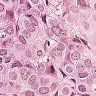
Metastatic tissue present: yes